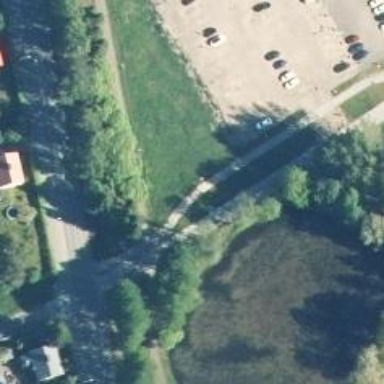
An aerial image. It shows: Cycleway.